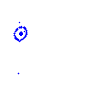
Particle: pion